Question: How I can run a commandline process and get the output while that process is still running?
What I mean is to run a CLI process with its own progressbar, the executable itself takes a long time to finish the operation so I want to take that progress information from the own process to display the progress in my application, other way I don't have any info to display a progress until process finishes.
I've tried to do the same using FFMPEG.exe (x64) and I can read the "progress" while FFMPEG is running, I can pick the progress from FFMPEG and do what I want, but with this executable I just can't do it and I don't know if is possible.
The program is "dbPowerAmp CoreConverter", it's a music converter, I think the program sends all the outputs in Unicode encoding because to read the output I need to set the output encoding to Unicode.
...Other problem is I can't find a way to read the StandardError output of this process even using Unicode so please if someone can help me with those two problems.
Here is the application: <URL>
Here is an example output of the program launched directly from CMD:

(What I need is to pick the progressbar " * " asterisk character amount while process is running to calculate and display that percentage also in my application)
And here is my code:
'''
Private Shared CoreConverter As New Process()
Private Shared CoreConverter_Info As New ProcessStartInfo() With { _
.CreateNoWindow = True, _
.UseShellExecute = False, _
.RedirectStandardOutput = True, _
.RedirectStandardError = True _
}
Private Shared Sub Run_CoreConverter()
' Just for testing CMD Unicode output:
'
' CoreConverter_Info.FileName = "cmd"
' CoreConverter_Info.Arguments = "/U /C C:\CoreConverter.exe " & CoreConverter_Info.Arguments
CoreConverter_Info.FileName = "C:\CoreConverter.exe"
CoreConverter_Info.Arguments = String.Format("-infile=""{0}"" -outfile=""{1}"" -convert_to=""mp3 (Lame)""" ..., blah blah blah)
CoreConverter_Info.StandardErrorEncoding = System.Text.Encoding.Unicode
CoreConverter_Info.StandardOutputEncoding = System.Text.Encoding.Unicode
CoreConverter.StartInfo = CoreConverter_Info
CoreConverter.EnableRaisingEvents = True
CoreConverter.Start()
CoreConverter.WaitForExit()
Dim readerStdOut As IO.StreamReader = CoreConverter.StandardOutput
' This part works with FFMPEG executable but not with Coreconverter.exe,
' What I mean is that the msgbox is displayed when CoreConverter.exe finishes :(
' but with FFMPEG I can read the output while FFMPEG still running.
While CoreConverter.StandardOutput.EndOfStream = True
MsgBox(CoreConverter.StandardOutput.ReadLine)
End While
If CoreConverter.ExitCode <> 0 Then
' Throw New Exception(CoreConverter.StandardError.ReadToEnd)
' No way to read the ErrorOutput...
MessageBox.Show(CoreConverter.StandardError.ReadToEnd, "CoreConverter", MessageBoxButtons.OK, MessageBoxIcon.Error)
MessageBox.Show(CoreConverter.StandardOutput.ReadToEnd, "CoreConverter", MessageBoxButtons.OK, MessageBoxIcon.Error)
End If
End Sub
'''
> UPDATE:
Really I'm so desesperated, all of my intents are epic fails, I've tried all what my skills can do (but that is not much).
Even using multithread to run a process in a separated thread while I try to get the output from the main thread I can't try to retrieve the process output until the process exited, it's crazy!, I don't understand why this happens.
Just is a crazy thing where I'm loosing a lot of hours by day, some people tell me that perhaps making a COM Object I can do it, well, I don't want to spent months learning how to make a COM Object just to pick a couple of characters from console, That months learning that would not help me with anything more in my life, simply as that, I need something more basic, maybe the idea of reading the buffer console could work, but sure I would not be able to read the buffer until the process exited, so.
So. What can I do with this damn process?
Just to make more than an update of my question to say my own desesperation words I will paste here a multi thread thing I've tried.
...Like I've said I can't try to read the outputs while process still runing, and the error output just can't be readed (string always is empty) even when the process finishes (with an intentioned error ofcourse).
'''
Public Shared error_output As String
Public Shared standard_output As String
Public Shared active As Boolean = False ' CoreConverter Thread is active?
Public Shared MyThread As Threading.Thread = New Threading.Thread(AddressOf Run_CoreConverter)
Public Shared Sub Convert_To_MP3(ByVal In_File As String, _
' blah blah blah
'Run_CoreConverter()
MyThread = New Threading.Thread(AddressOf Run_CoreConverter)
' MyThread.IsBackground = True
active = True
MyThread.Start()
Get_Output()
End Sub
Public Shared Sub Get_Output()
While active ' While Coreconverter.exe is runing...
Try
If Not CoreConverter.HasExited Then
MsgBox(CoreConverter.StandardOutput.ReadToEnd) ' This will not be displayed until process has exited...
End If
Catch ex As Exception
End Try
If error_output IsNot Nothing Then
MsgBox(error_output) ' This will not be displayed until process has exited...
End If
If standard_output IsNot Nothing Then
MsgBox(standard_output) ' This will not be displayed until process has exited...
End If
End While
MsgBox("end active")
End Sub
Public Shared Sub Run_CoreConverter()
CoreConverter_Info.FileName = CoreConverter_Location
CoreConverter_Info.StandardErrorEncoding = System.Text.Encoding.Unicode
CoreConverter_Info.StandardOutputEncoding = System.Text.Encoding.Unicode
CoreConverter.StartInfo = CoreConverter_Info
CoreConverter.EnableRaisingEvents = False
CoreConverter.Start()
' CoreConverter.WaitForExit()
' Threading.Thread.Sleep(2000)
' For x As Integer = 0 To 99999999
error_output = CoreConverter.StandardError.ReadToEnd
standard_output = CoreConverter.StandardOutput.ReadToEnd
' Next
If CoreConverter.ExitCode <> 0 Then
Throw New Exception(CoreConverter.StandardError.ReadToEnd)
MessageBox.Show(CoreConverter.StandardError.ReadToEnd, "CoreConverter", MessageBoxButtons.OK, MessageBoxIcon.Error)
MessageBox.Show(CoreConverter.StandardOutput.ReadToEnd, "CoreConverter", MessageBoxButtons.OK, MessageBoxIcon.Error)
End If
CoreConverter.Close()
active = False
End Sub
'''
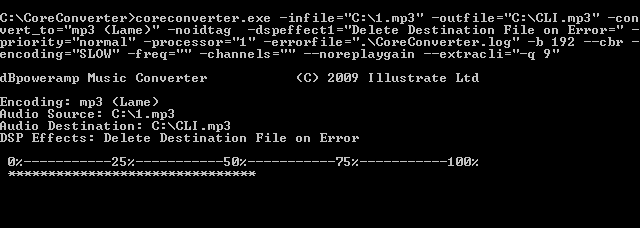
Answer: I think there may be bugs in dbPowerAmp's encoding. The output looks great in a cmd.exe /u Unicode environment, but it seems when you hook up a .Net Process object, it ends up with null bytes in between characters. You can work around this by discarding null bytes in between good UTF8 characters.
I'm more fluent in PowerShell, so here's what I wrote to prove that this will work.
'''
$progressCounter = 0.0
$progressScaleString = "0%-----------25%-----------50%-----------75%-----------100%"
$psi = new-object system.diagnostics.processstartinfo
$psi.FileName = "C:\Program Files (x86)\Illustrate\dBpoweramp\CoreConverter.exe"
# Moby Dick audiobook available at <http://ia600208.us.archive.org/0/items/moby_dick_librivox/mobydick_135_melville.mp3>
$psi.arguments = '-infile="C:\AudioBooks\mobydick_135_melville.mp3" -outfile="c:\AudioBooks\mobydick_135_melville.flac" -convert_to="flac" -encoding="SLOW"'
$psi.StandardOutputEncoding = [System.Text.Encoding]::Unicode
$psi.RedirectStandardOutput = $true
$psi.UseShellExecute = $false
$proc = new-object System.Diagnostics.Process
$proc.StartInfo = $psi
$proc.Start();
#Look for the magic progress bar string
$outputBuf = ""
while($true){ $chr = [char]$proc.StandardOutput.BaseStream.ReadByte(); if($chr -ne [char]0){ $outputBuf += $chr; } if($outputBuf.Contains($progressScaleString)){ break; }else{ sleep .01; }}
#We've seen the progress ruler, now start counting the pips.
while($progressCounter -le 100.0){ $chr = $proc.StandardOutput.BaseStream.ReadByte(); if($chr -lt 0){break;} if([char]$chr -eq [char]"*"){ $progressCounter += 100.0/($progressScaleString.Length+1); write-host $progressCounter; }}
'''
Here's my crack at porting this to VB; Just run it on a worker thread and hook PercentDone up to your UI:
'''
Public Event PercentDone(ByVal Percent As Float)
Private Shared CoreConverter As New Process()
Private Shared CoreConverter_Info As New ProcessStartInfo() With { _
.CreateNoWindow = True, _
.UseShellExecute = False, _
.RedirectStandardOutput = True, _
.RedirectStandardError = True _
}
Private Shared Sub Run_CoreConverter()
Dim ProgressScaleString As String = "0%-----------25%-----------50%-----------75%-----------100%"
Dim ProgressCounter As Float = 0.0
CoreConverter_Info.FileName = "C:\CoreConverter.exe"
CoreConverter_Info.Arguments = String.Format("-infile=""{0}"" -outfile=""{1}"" -convert_to=""mp3 (Lame)""" ..., blah blah blah)
CoreConverter_Info.StandardErrorEncoding = System.Text.Encoding.Unicode
CoreConverter_Info.StandardOutputEncoding = System.Text.Encoding.Unicode
CoreConverter.StartInfo = CoreConverter_Info
CoreConverter.Start()
Dim OutputBuf As String = ""
Dim chr As Byte;
While True
chr = CoreConverter.StandardOutput.BaseStream.ReadByte();
If chr < 0 Then
Exit While
ElseIf chr <> 0
OutputBuf += CType(chr, Char)
End If
If OutputBuf.Contains(ProgressScaleString) Then
Exit While
Else
System.Threading.Thread.Sleep(10)
End If
End While
While ProgressCounter <= 100
chr = CoreConverter.StandardOutput.BaseStream.ReadByte()
If chr <= 0 Then
Exit While
End If
If chr == CType("*"C, Char) Then
ProgressCounter += 100.0/($progressScaleString.Length+1)
RaiseEvent PercentDone(ProgressCounter)
End If
End While
End Sub
'''